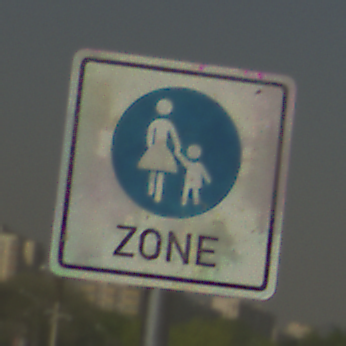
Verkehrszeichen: BeginnFussgaengerzone
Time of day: MorningAfternoon
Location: Outdoor (Suburban)
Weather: Clear
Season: NotSpecified
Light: Natural